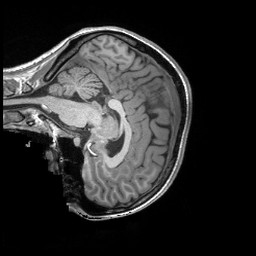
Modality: T1w
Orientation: sagittal
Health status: ill
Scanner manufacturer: siemens
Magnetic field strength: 3 T
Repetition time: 2.3 s
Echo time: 0.00243 s